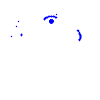
Particle: electron